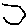
Label: hexagon